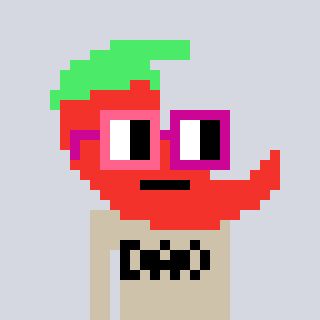
a pixel art character with square pink and red glasses, a chilli-shaped head and a bege-colored body on a cool background